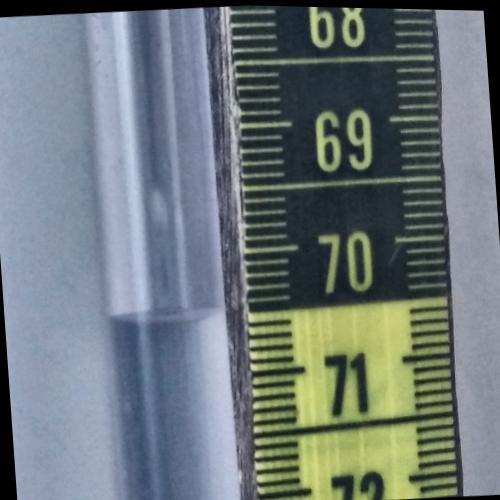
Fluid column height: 70.5 cm